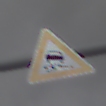
Verkehrszeichen: SchleuderOderRutschgefahr
Umgebung: Outdoor, Suburban
Tageszeit: MorningAfternoon
Wetter: Overcast
Licht: Natural
Jahreszeit: NotSpecified
Kontrast: LowContrast